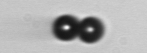
Label: bead